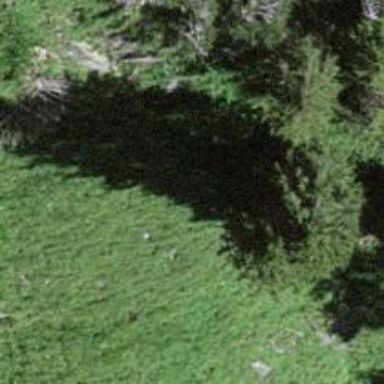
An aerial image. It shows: Forest area.